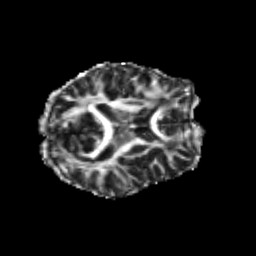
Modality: FA
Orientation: axial
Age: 20
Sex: male
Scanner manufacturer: siemens
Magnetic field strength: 3 T
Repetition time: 3.5 s
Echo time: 0.104 s